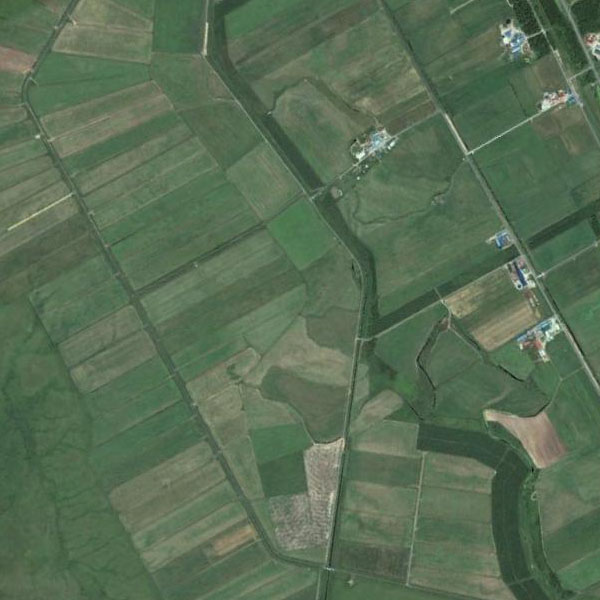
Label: Farmland